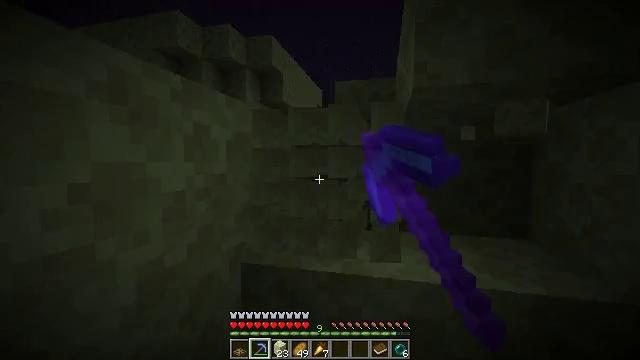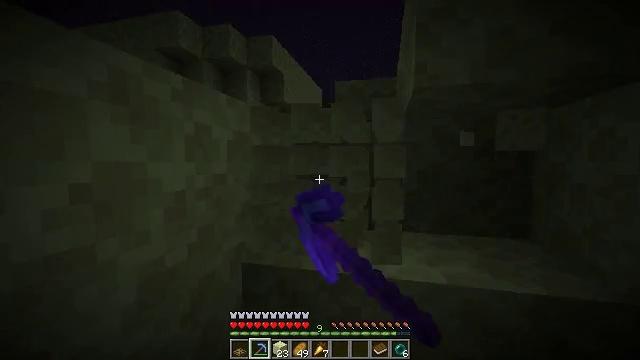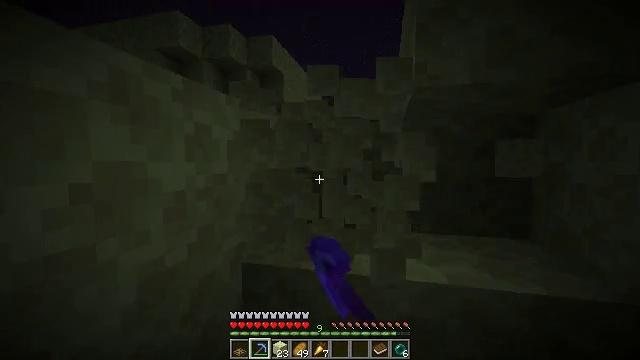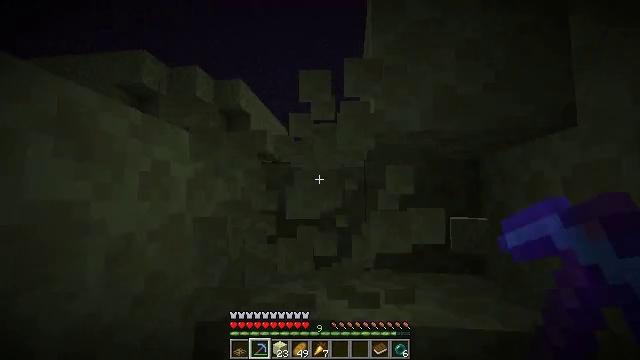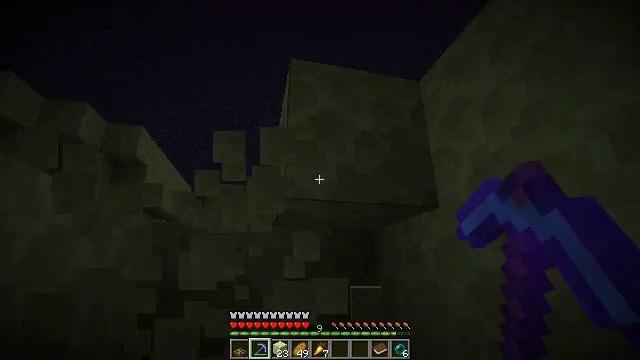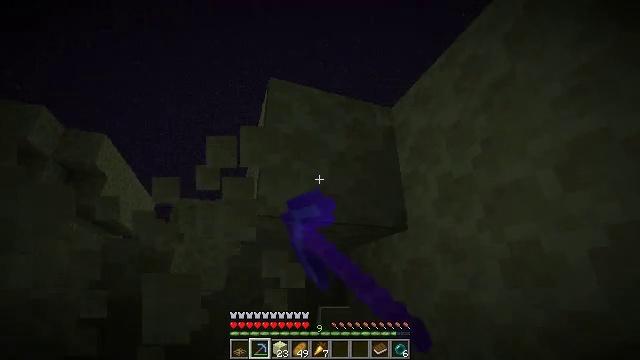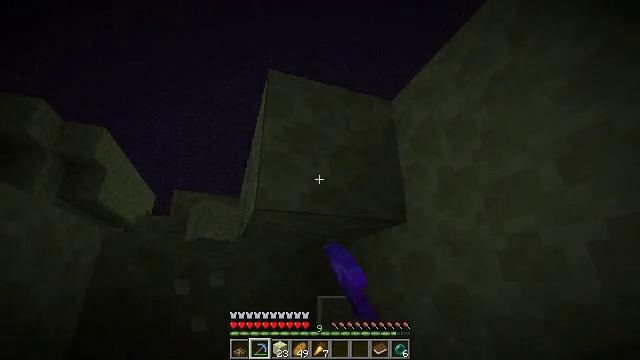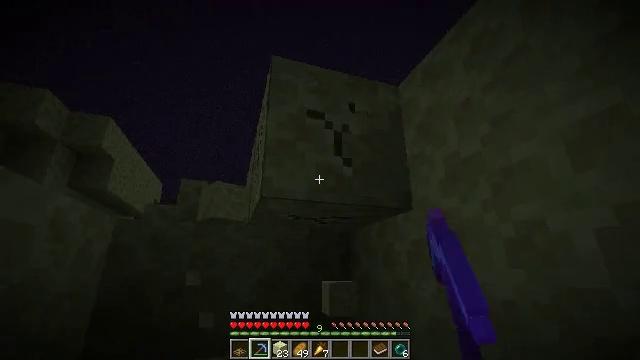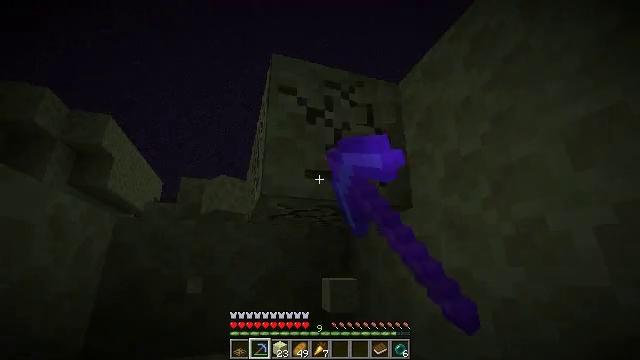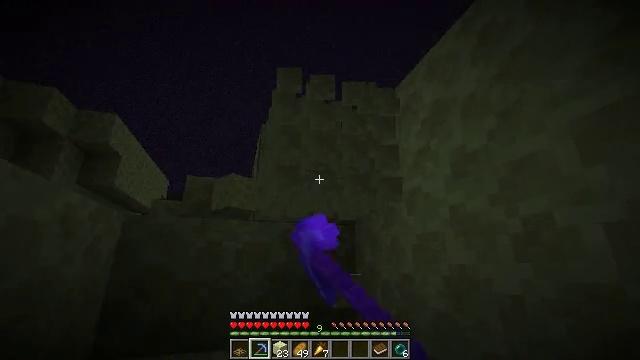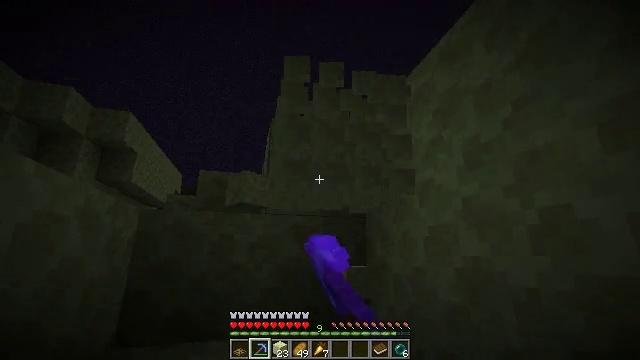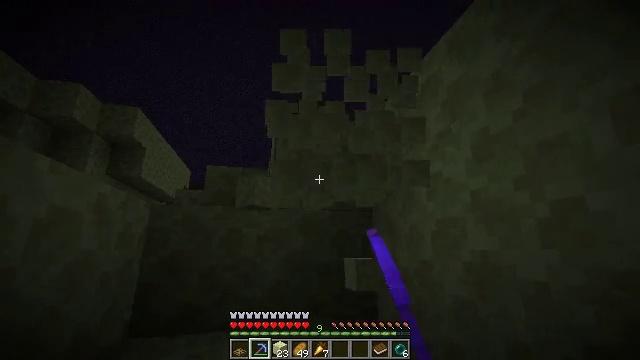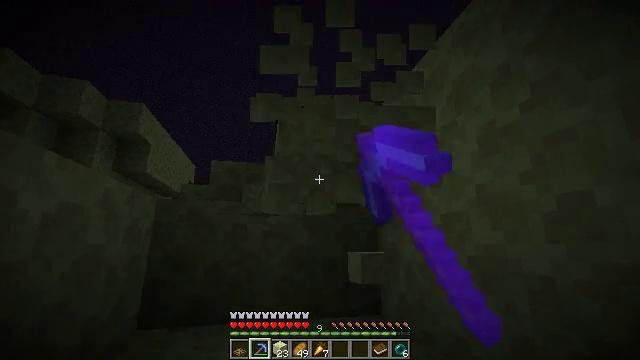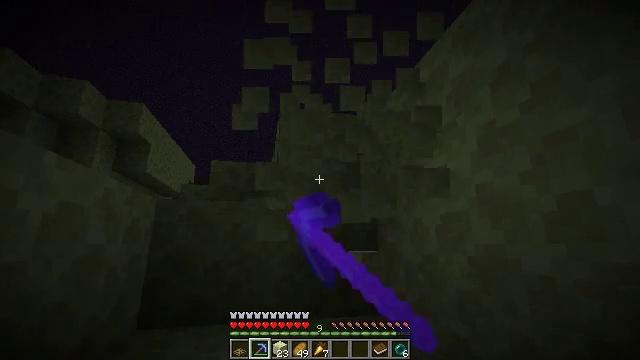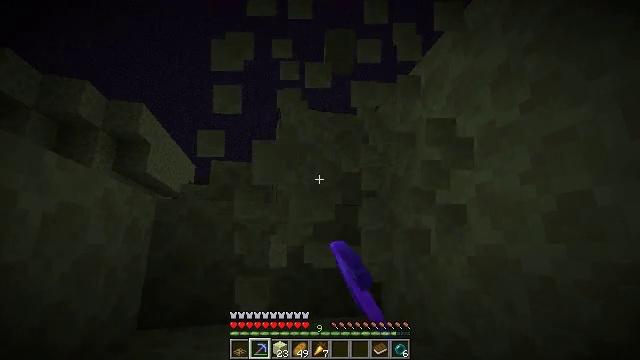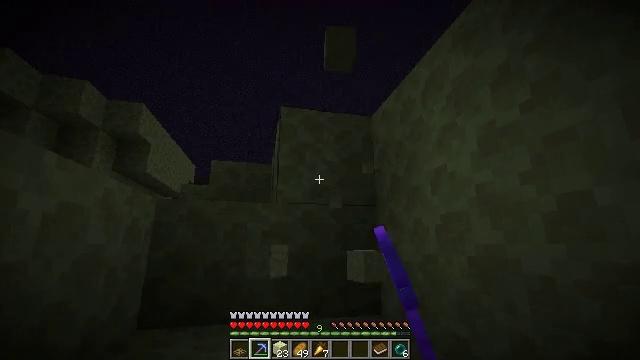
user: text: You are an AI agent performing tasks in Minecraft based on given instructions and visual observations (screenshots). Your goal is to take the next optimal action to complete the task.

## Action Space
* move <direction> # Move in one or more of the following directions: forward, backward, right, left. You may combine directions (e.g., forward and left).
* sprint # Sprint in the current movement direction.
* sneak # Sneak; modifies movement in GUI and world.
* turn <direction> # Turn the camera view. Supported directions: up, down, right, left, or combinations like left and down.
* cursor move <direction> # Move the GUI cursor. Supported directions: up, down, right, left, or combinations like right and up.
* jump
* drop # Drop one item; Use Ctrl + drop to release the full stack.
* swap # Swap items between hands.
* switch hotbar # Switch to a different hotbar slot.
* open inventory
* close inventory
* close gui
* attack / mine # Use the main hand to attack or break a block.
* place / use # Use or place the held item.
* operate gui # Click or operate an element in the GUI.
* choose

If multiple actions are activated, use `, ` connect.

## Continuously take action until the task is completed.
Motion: motion action
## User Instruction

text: Extract end stone with a pickaxe.
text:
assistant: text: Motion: attack / mine
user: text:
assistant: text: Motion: attack / mine
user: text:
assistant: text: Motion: turn right and up, attack / mine
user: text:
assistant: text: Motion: turn right and up, attack / mine
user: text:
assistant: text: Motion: turn right and up, attack / mine
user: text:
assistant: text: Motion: turn down, attack / mine
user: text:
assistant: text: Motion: turn left and down, attack / mine
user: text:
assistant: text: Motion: attack / mine
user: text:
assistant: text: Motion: turn left, attack / mine
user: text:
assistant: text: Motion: turn left and down, attack / mine
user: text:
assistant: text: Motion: turn left and down, attack / mine
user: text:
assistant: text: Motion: turn down, attack / mine
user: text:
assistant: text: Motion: attack / mine
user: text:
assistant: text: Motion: attack / mine
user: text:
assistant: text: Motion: attack / mine
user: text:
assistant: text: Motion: attack / mine
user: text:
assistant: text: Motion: attack / mine
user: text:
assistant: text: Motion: attack / mine
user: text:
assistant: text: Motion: attack / mine
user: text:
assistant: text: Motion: attack / mine
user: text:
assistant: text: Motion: attack / mine
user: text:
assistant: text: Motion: attack / mine
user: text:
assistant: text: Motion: turn left and down, attack / mine
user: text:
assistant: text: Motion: turn down, attack / mine
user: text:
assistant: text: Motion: attack / mine
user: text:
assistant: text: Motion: attack / mine
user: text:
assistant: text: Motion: attack / mine
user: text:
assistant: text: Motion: turn down, attack / mine
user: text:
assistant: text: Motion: turn down, attack / mine
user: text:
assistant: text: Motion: turn left and down, attack / mine